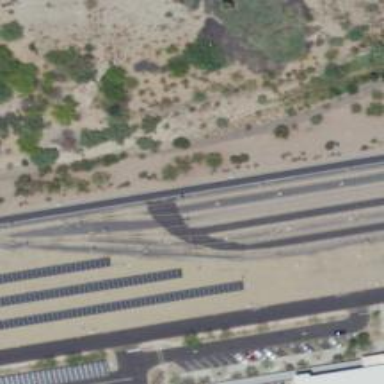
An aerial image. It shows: Light rail yard with electrified contact lines.